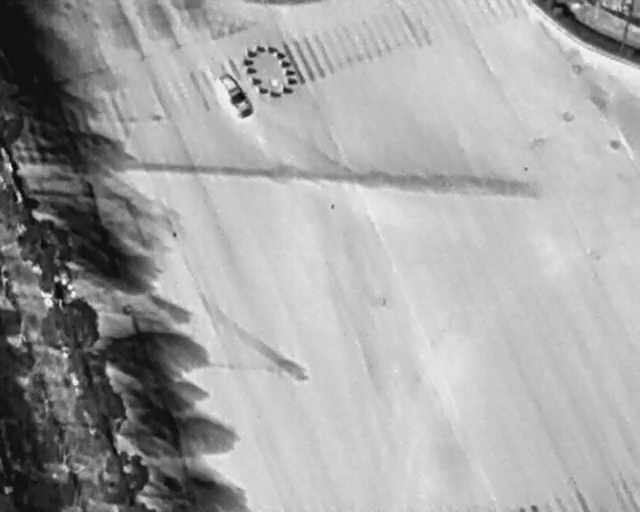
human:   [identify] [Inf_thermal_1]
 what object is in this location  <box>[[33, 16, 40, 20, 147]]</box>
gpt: <ref>1 medium car at the top</ref>